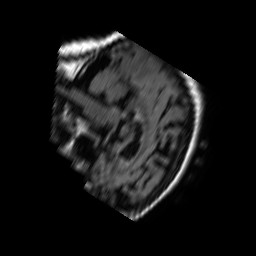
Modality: FLAIR
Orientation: sagittal
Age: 32
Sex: female
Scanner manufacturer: philips
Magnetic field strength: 1.5 T
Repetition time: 6 s
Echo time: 0.12 s